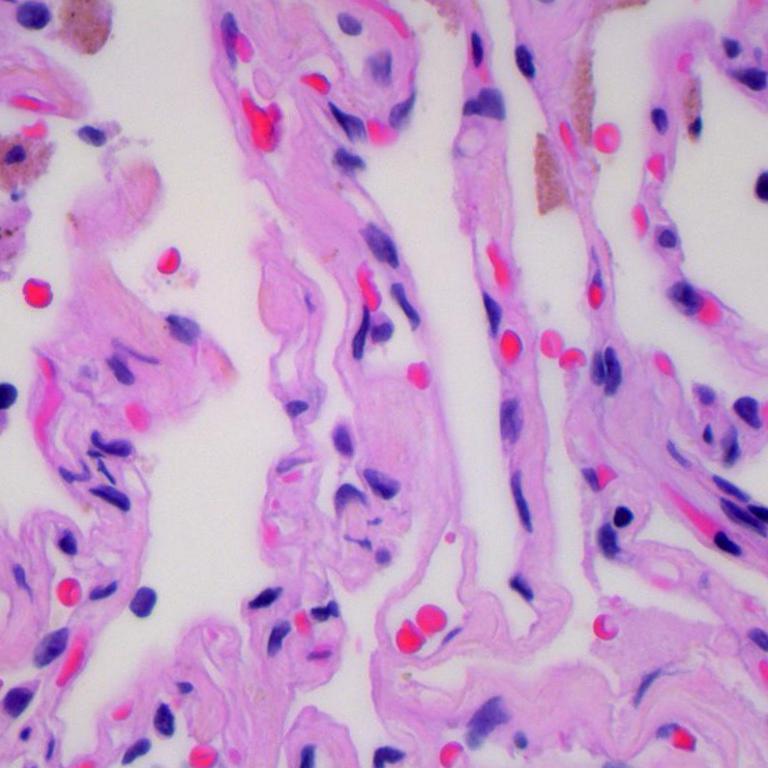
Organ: lung
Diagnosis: benign